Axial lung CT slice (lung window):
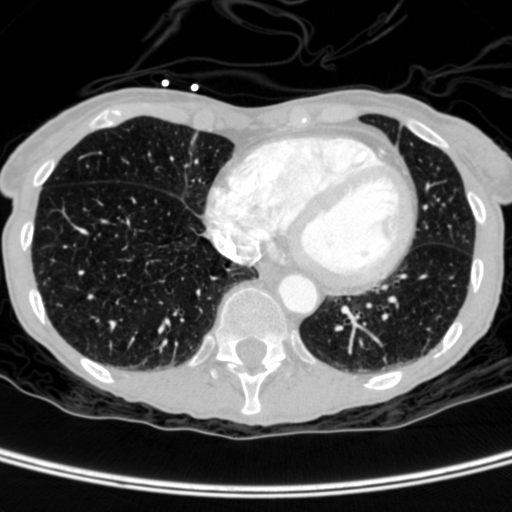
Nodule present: no